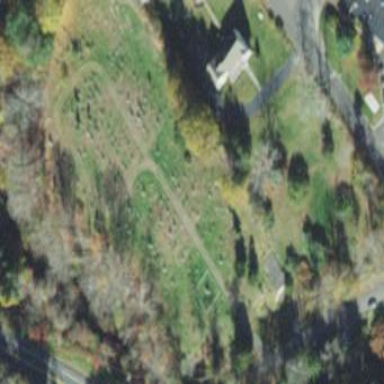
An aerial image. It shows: Cemetery area categorized as "Cemetery".